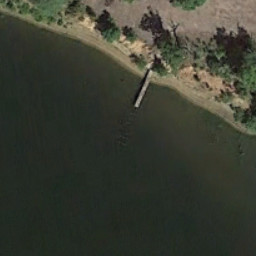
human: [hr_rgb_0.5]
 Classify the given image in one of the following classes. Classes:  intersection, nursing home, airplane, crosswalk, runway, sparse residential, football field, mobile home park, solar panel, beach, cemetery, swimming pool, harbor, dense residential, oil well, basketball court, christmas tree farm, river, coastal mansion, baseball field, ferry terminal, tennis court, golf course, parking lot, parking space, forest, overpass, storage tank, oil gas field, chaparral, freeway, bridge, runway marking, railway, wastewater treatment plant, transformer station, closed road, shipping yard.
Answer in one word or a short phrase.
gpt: ferry terminal